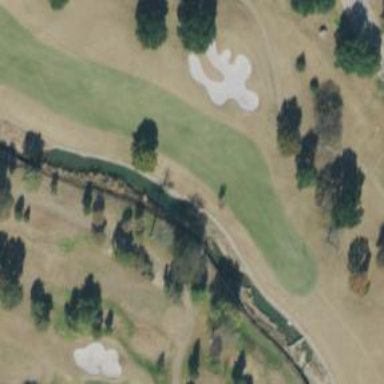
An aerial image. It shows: Golf hole.